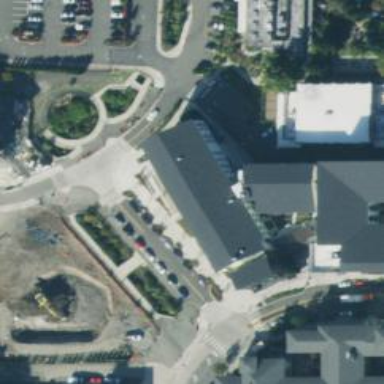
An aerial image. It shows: Healthcare clinic is depicted in the image.